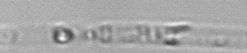
Label: Cerataulina_pelagica